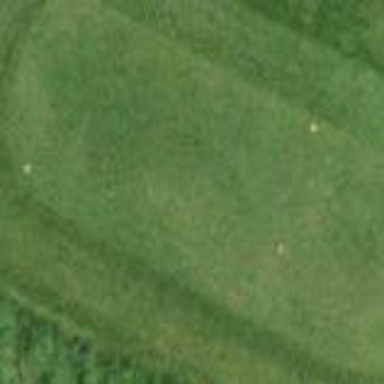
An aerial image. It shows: Golf tee on grassy land.